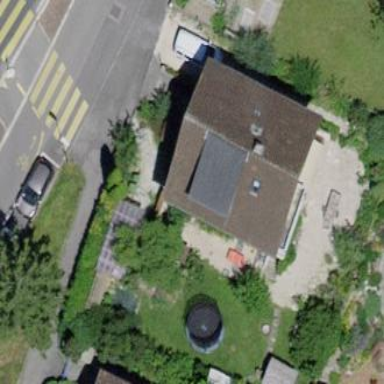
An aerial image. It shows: Gabled roofed house.